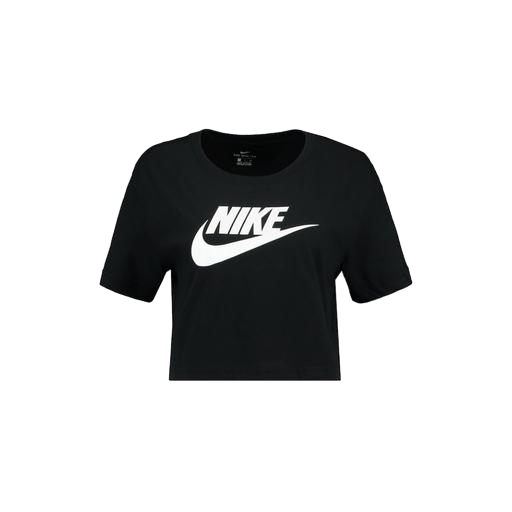
nike shirt, mid t-shirt, graphic t-shirt, white background